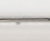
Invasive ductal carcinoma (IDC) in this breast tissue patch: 0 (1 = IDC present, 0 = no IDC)